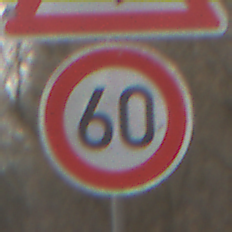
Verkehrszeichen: Geschwindigkeit60
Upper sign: AmphibienwanderungRechts
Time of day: MorningAfternoon
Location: Outdoor (Nature)
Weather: PartlyCloudy
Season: Winter
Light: Natural